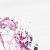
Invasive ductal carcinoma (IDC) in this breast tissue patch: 0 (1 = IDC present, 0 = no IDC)